Question: I would like to do something like you can see on this image:

That is: A slidable div and side div following the slidable div. I use this code:
'''
<div id="container">
<div id="side" style="float:right;" onclick="$('#slidable').toggle('slide');">...</div>
<div id="slidable" style="float:right;">...</div>
</div>
'''
My issue is that the side div only starts to move when the slidable div has finished to slide. How can I do to make both divs animated at the same time ?
You can see the full example here : <URL>
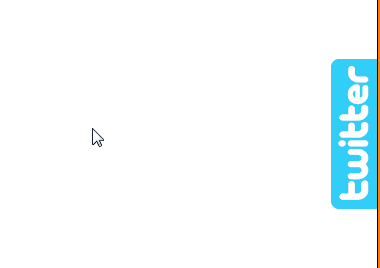
Answer: Have a look at this code
'''
<div id="container">
<div id="slidable"class="hide">Foobar</div>
<div id="side">+</div>
</div>
'''
I have added a 'class' ' to 'div' with just to hide it when the page loads. If you don't want it, you may remove.
(Only change is I have added 'hide' class)
'''
#side{
float:right;
width:50px;
height:50px;
background:#BBB;
}
.hide{
display:none;
}
#slidable{
float:right;
height:50px;
background:#888;
width:200px;
}
'''
'''
jQuery(document).ready(function($) {
$( "#side" ).click(function() {
$('#slidable').animate({width: 'toggle'});
});
})
'''
<URL>